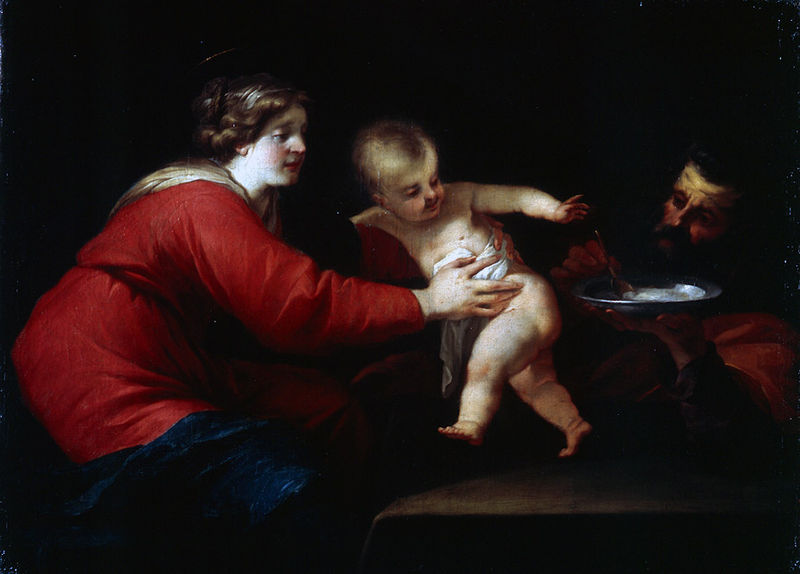
Titel: Heilige Familie
Künstler: Jacques (1600) Blanchard
Standort: Karlsruhe
Institution: Staatliche Kunsthalle Karlsruhe
Schlagwörter: blau, dunkel, gemälde, hand, mann, nackt, schatten, weiß, menschen, sitzen, braun, finger, frau, hell, hintergrund, kleid, licht, mund, nase, schwarz, stirn, tisch, rot, schal, tuch, malerei, alt, bart, blond, arm, augen, barock, blass, falten, gesicht, halten, inkarnat, rembrandt, schale, schüssel, silber, stehen, teller, hände, niederlande, porträt, öl, gehen, dunkelheit, gewand, mantel, eltern, familie, frau kind, kind, mutter, paar, vater, kontrast, locken, traurig, engel, füße, schlafen, düster, baby, ölgemälde, essen, löffel, zopf, festhalten, bett, junge, wange, spiel, nahrung, zinn, alter, krank, porzellan, barfuß, füttern, milch, leinwand, mahl, kleinkind, schein, heiligenschein, christus, jesus, christlich, hunger, metallteller, heben, heilige, chiaroscuro, suppe, heilig, maria, salz, bau, sohn, josef, joseph, säugling, mann frau, nein, heilige familie, trio, windel, caravaggio, beschneidung, christkind, geduld, dunkep, dicke frau, strampeln, brei, dickes baby, nacktes kind, clair-obscur, brai, preti, clai-obscur, clair-obscure, elter